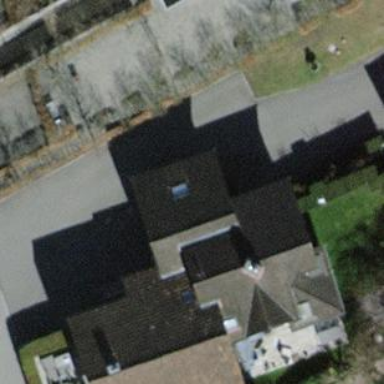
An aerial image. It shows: Semidetached house.